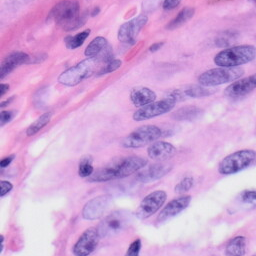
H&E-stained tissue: Skin